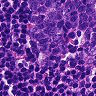
Metastatic tissue present: no